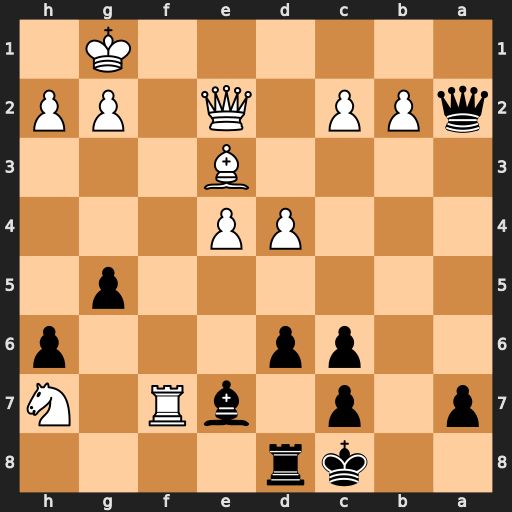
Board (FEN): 2kr4/p1p1bR1N/2pp3p/6p1/3PP3/4B3/qPP1Q1PP/6K1
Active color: b
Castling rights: -
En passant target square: -
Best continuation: Qxf7 Qa6+ Kd7